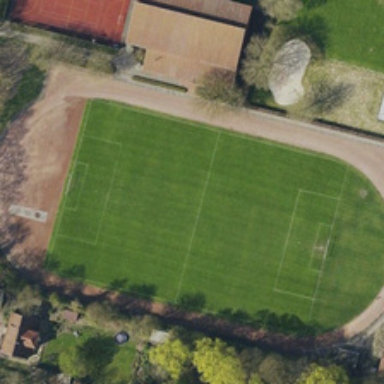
Many trees are planted around the football field .